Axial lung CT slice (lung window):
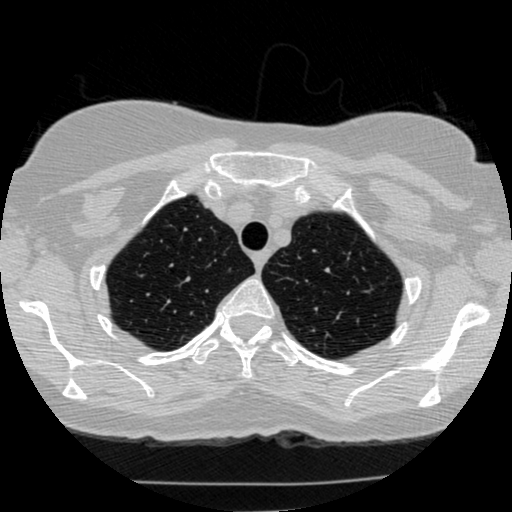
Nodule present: no